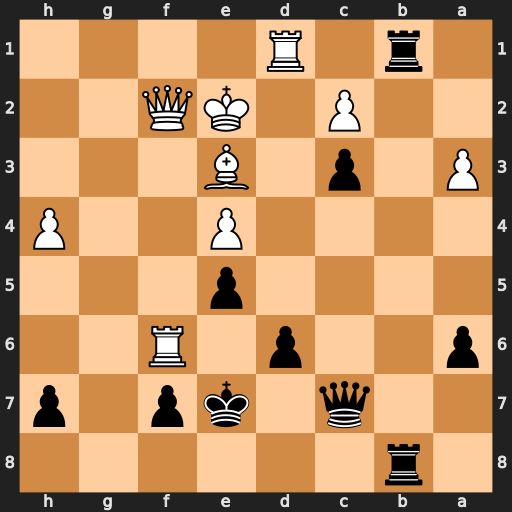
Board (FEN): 1r6/2q1kp1p/p2p1R2/4p3/4P2P/P1p1B3/2P1KQ2/1r1R4
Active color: b
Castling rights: -
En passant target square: -
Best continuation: Qc4+ Rd3 R8b2